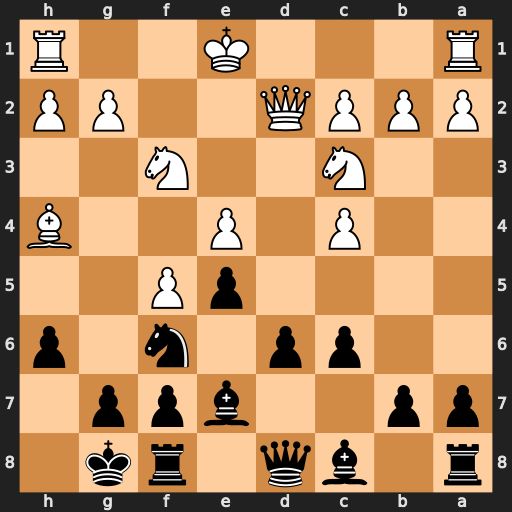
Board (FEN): r1bq1rk1/pp2bpp1/2pp1n1p/4pP2/2P1P2B/2N2N2/PPPQ2PP/R3K2R
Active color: b
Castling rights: KQ
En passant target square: -
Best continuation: Nxe4 Bxe7 Nxd2 Bxd8 Nxf3+ gxf3 Rxd8